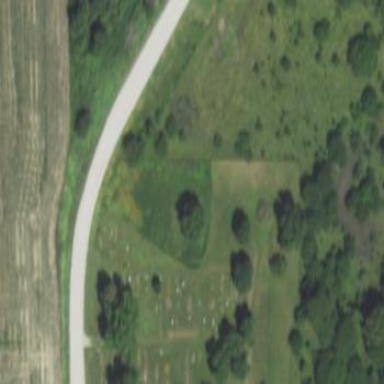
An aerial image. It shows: Cemetery.